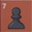
Piece: bP